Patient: sex F, age 75
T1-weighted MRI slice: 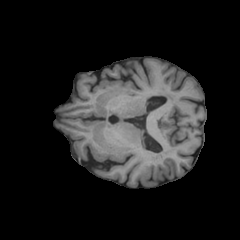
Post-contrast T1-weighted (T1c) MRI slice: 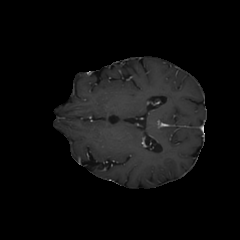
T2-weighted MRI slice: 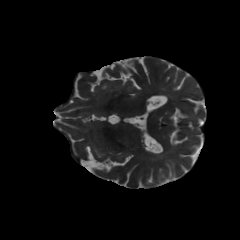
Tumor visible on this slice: no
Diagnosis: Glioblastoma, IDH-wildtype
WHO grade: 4